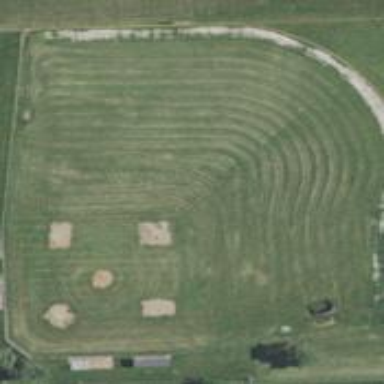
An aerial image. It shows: Grass pitch designated for baseball.